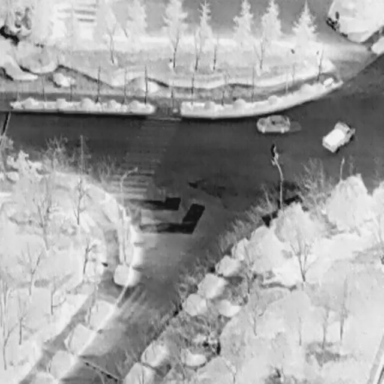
There are two objects shown in the infrared image, including a Car, and an OtherVehicle.